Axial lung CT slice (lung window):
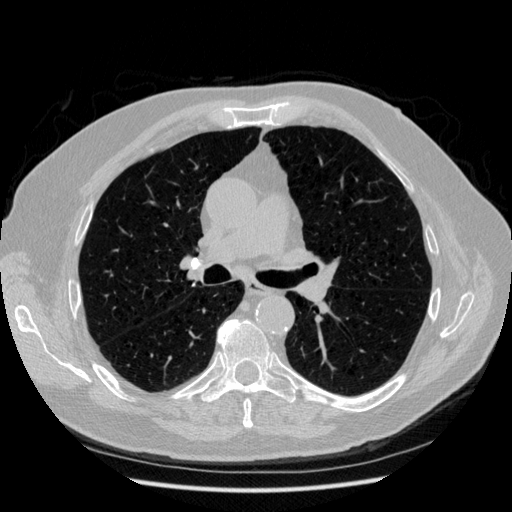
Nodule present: no